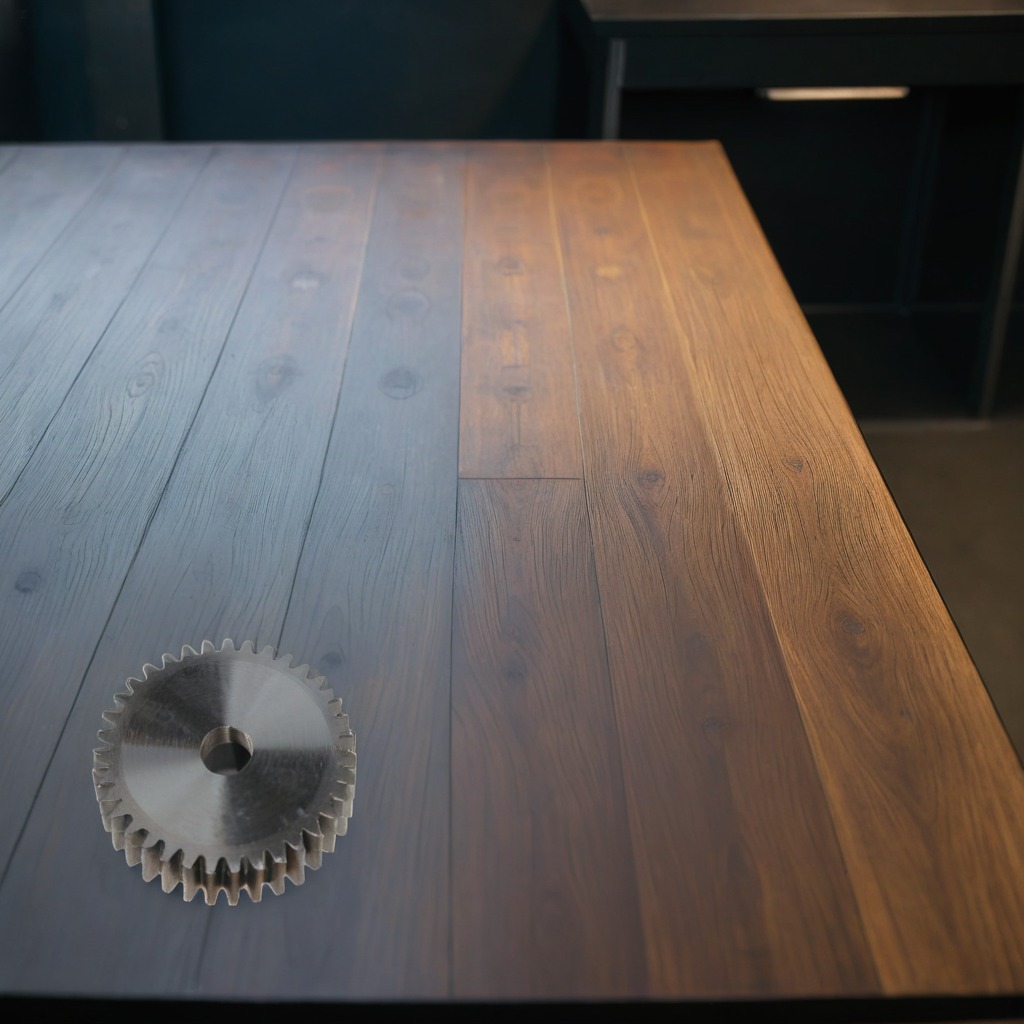
A steel gear with teeth is lying on the old table.